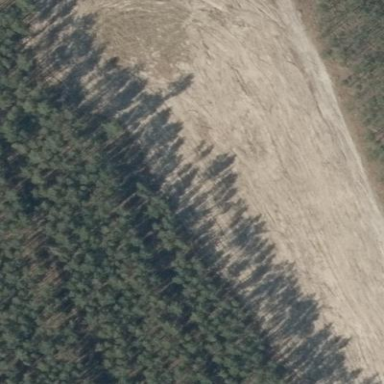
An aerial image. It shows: Natural area covered with sand.